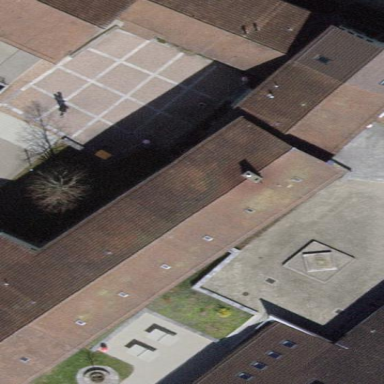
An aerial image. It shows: School building.